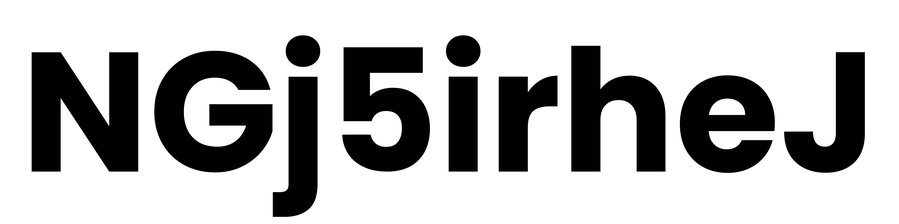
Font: Poppins-Bold